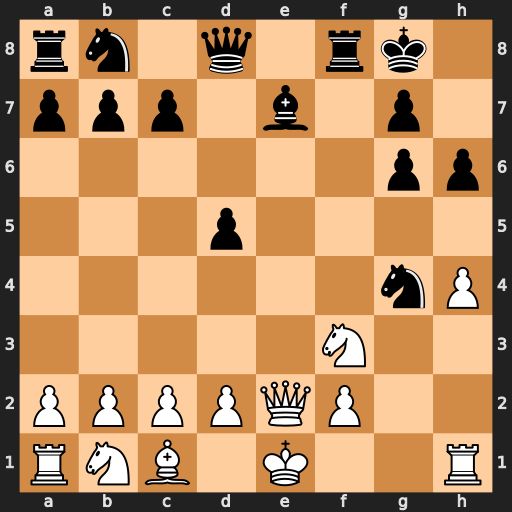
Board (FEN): rn1q1rk1/ppp1b1p1/6pp/3p4/6nP/5N2/PPPPQP2/RNB1K2R
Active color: w
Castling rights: KQ
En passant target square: -
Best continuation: Qe6+ Rf7 Qxg4